Question: I have a Image of my work,

I want the icons on the left should be in the same position but align center vertically...
Icons are of different sizes...
can this be possible via css what i want..??
Here's my code,
'''
.iconSmall {
background-attachment: scroll;
background-clip: padding-box;
background-color: transparent;
background-origin: padding-box;
background-position: 2% 50%;
background-repeat: no-repeat;
}
<a href="index.html" style="background-image:url(images/001_56.png);" class="iconSmall">Beauty and Spas</a>
'''
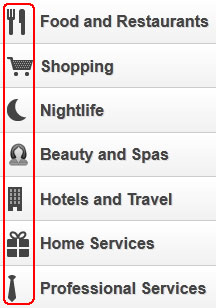
Answer: until and unless all your icons are of same size that code is not going to align then as you wish.
but what you can do is
'''
.iconSmall {
background-attachment: scroll;
background-clip: padding-box;
background-color: transparent;
background-origin: padding-box;
background-position: 2% 50%;
background-repeat: no-repeat;
}
'''
then have each of your list items another class as well like
'''
<li class="iconSmall foodResturant">....</li>
.foodResturant {
background-position:1px 2px;
}
'''